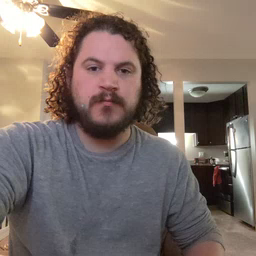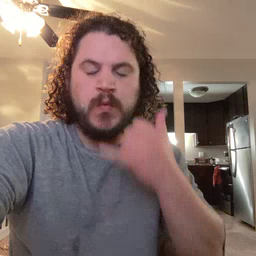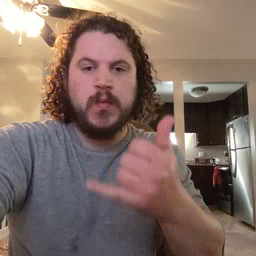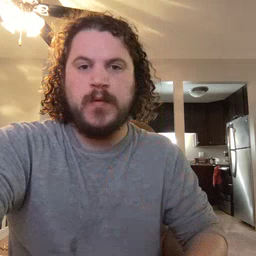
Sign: callonphone